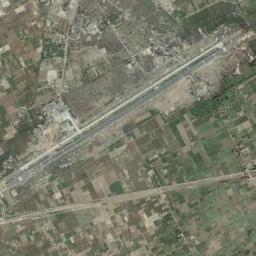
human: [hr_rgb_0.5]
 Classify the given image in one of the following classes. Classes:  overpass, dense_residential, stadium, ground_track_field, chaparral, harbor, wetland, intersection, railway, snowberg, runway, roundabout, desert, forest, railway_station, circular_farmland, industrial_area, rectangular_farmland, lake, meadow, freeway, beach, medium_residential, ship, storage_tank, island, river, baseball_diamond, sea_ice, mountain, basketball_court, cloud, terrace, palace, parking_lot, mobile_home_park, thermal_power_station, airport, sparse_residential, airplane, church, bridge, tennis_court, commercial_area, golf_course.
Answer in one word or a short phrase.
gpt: airport